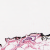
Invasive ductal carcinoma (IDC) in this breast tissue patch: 0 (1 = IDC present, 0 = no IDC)